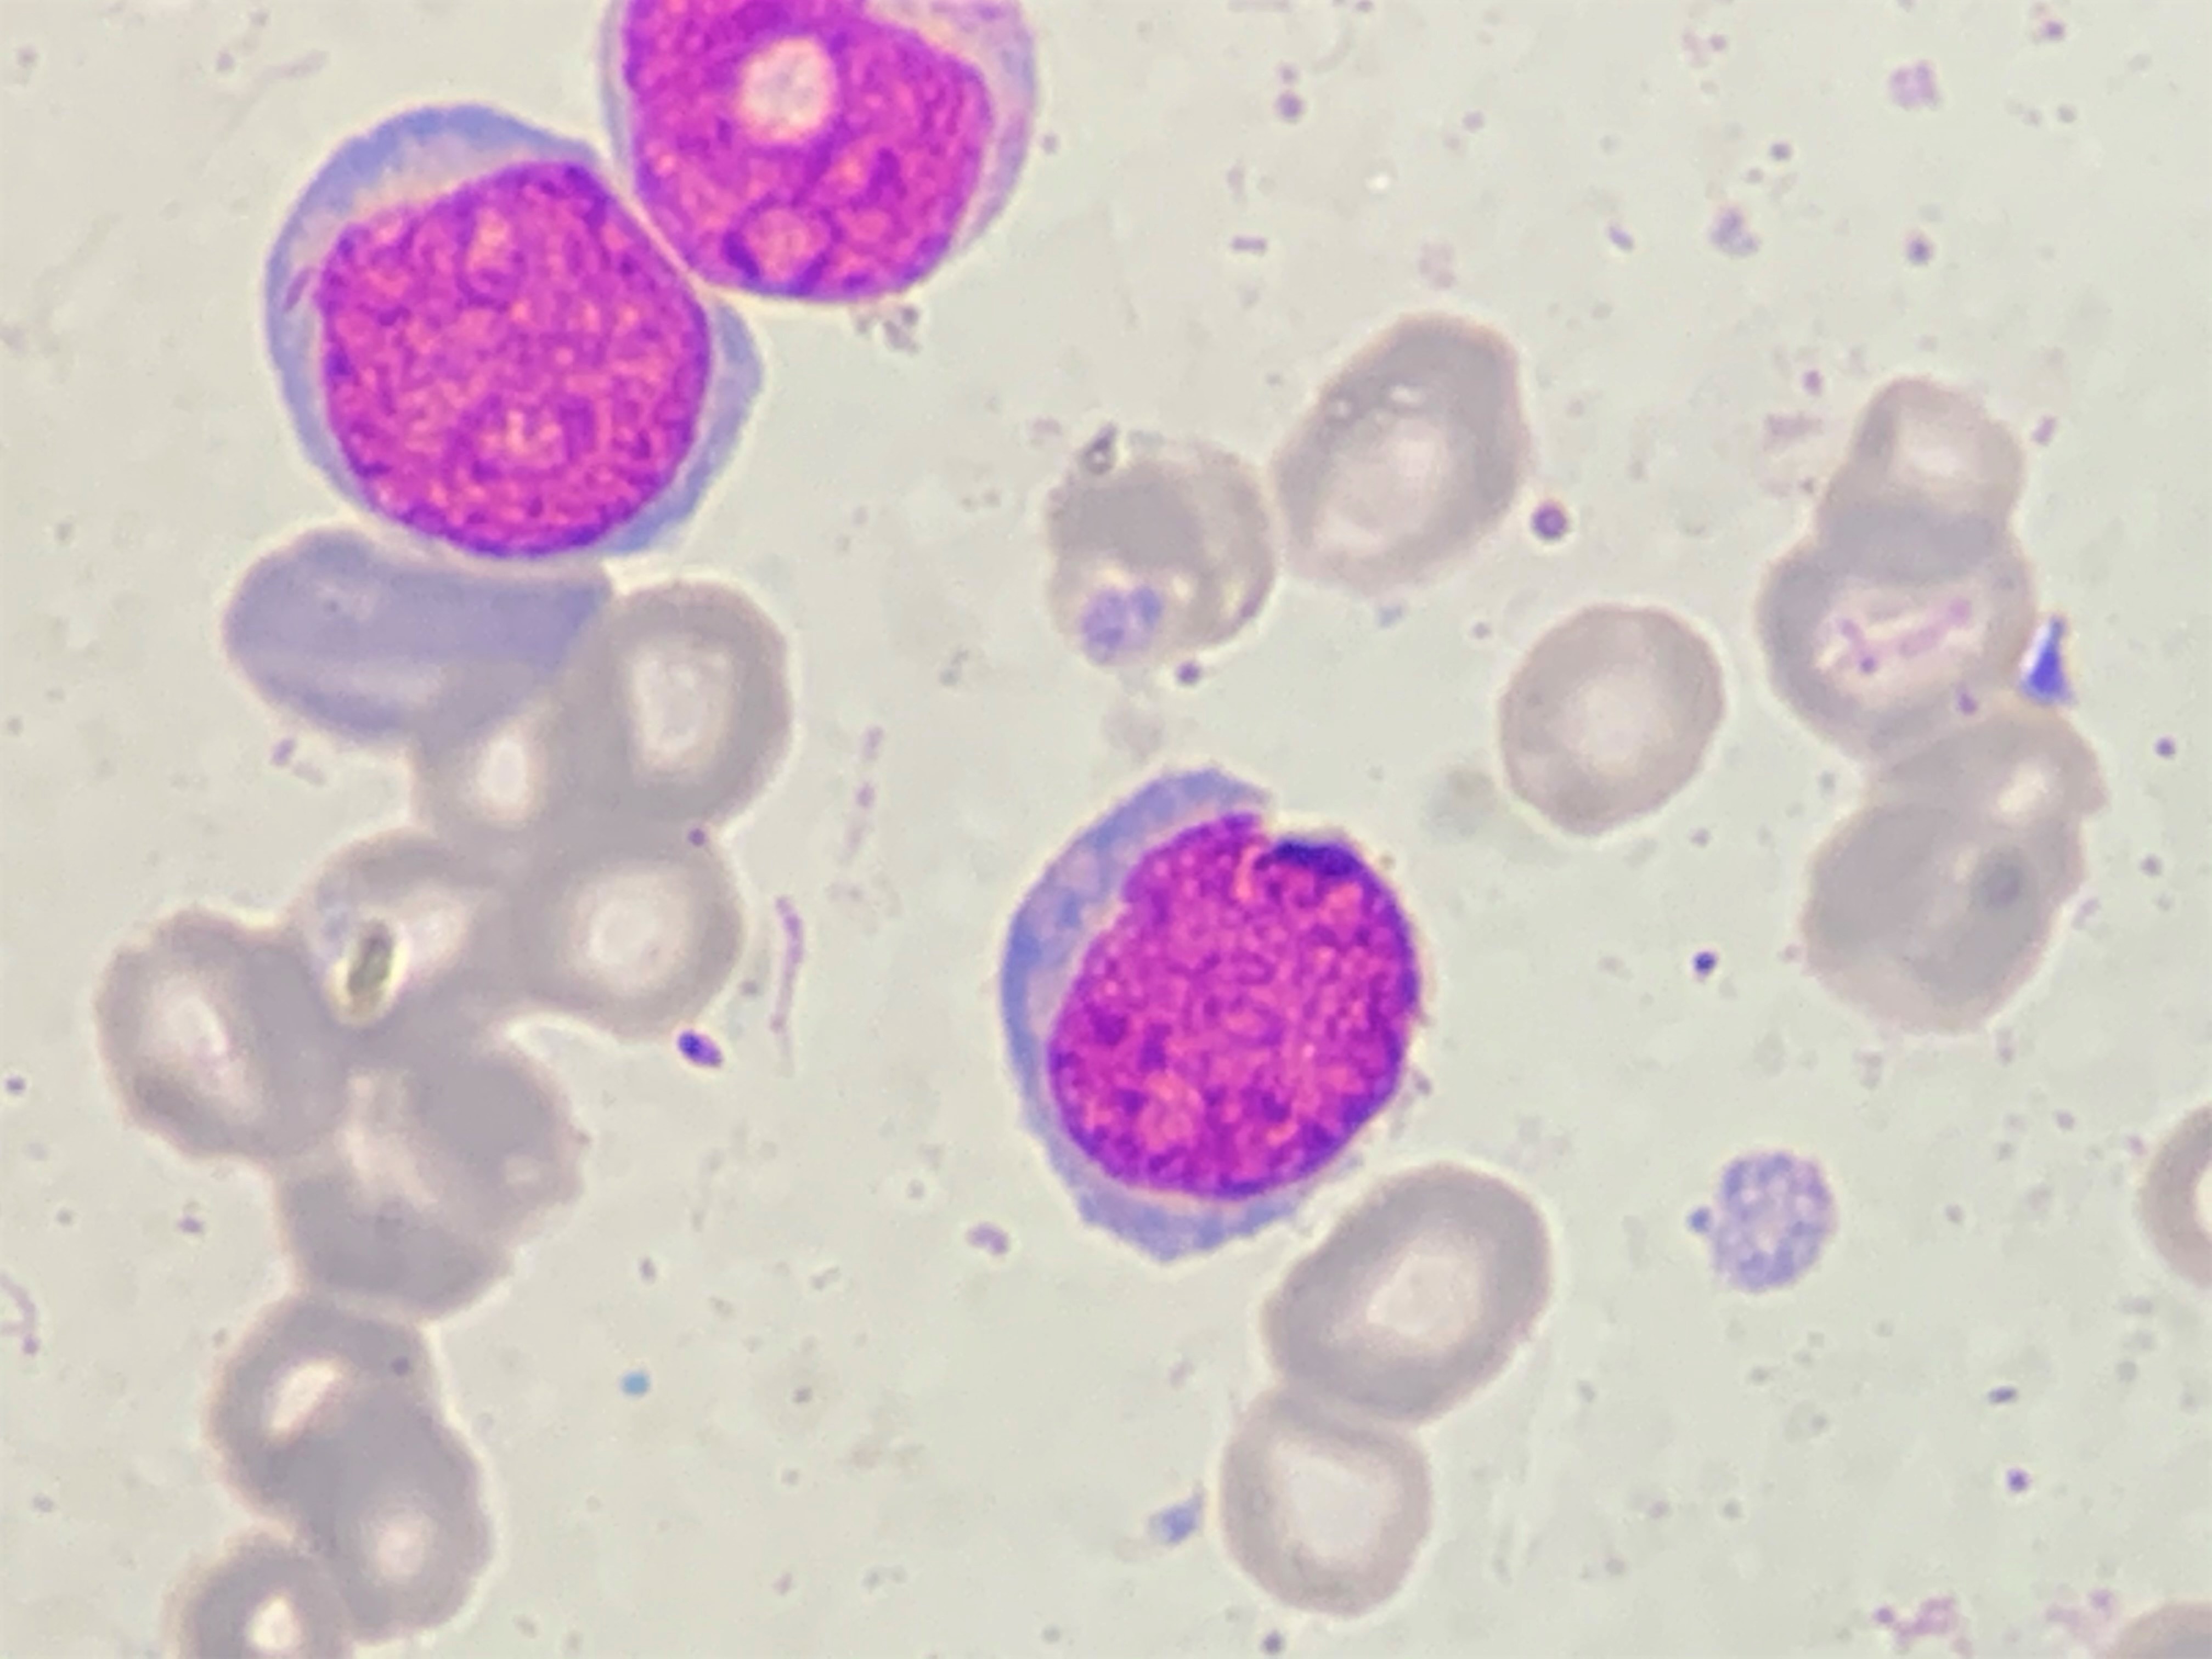
Cell type: BLAST CELLS